The image is the raw time-domain waveform of a rolling-element bearing's vibration signal. What is the most likely bearing condition (normal, inner_race, outer_race, ball)?
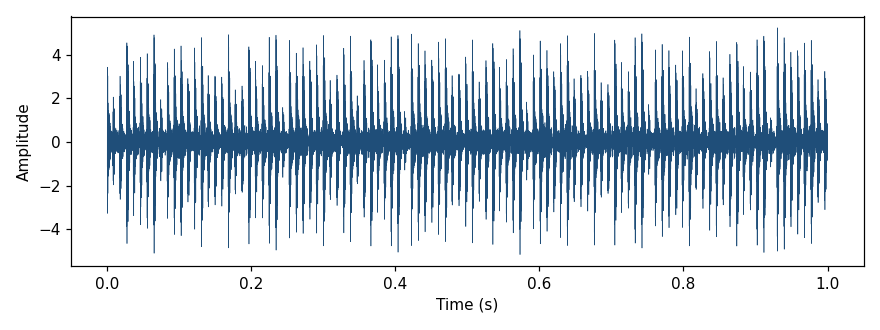
Answer: outer_race